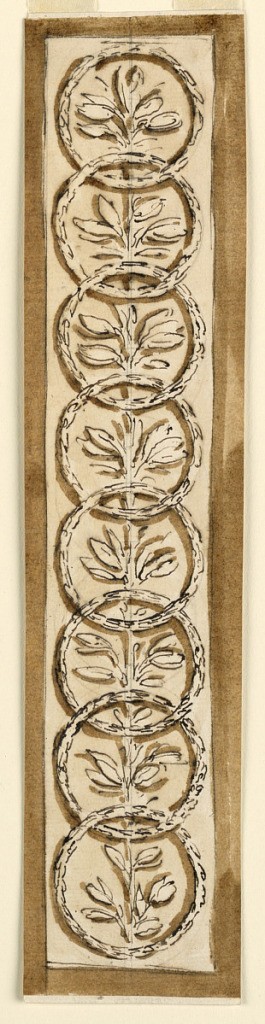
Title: Pillar strip
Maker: Giuseppe Barberi, Italian, 1746–1809
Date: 1780–1800
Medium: Pen and brown ink, brush and brown wash on off-white laid paper, lined
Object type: Drawing
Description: Eight circular wreaths are intertwined vertically. Behind them rises a vertical stem with leaves. Surrounded by a dark colored strip.